You are looking at the short-time Fourier spectrogram of a bearing's acceleration signal. Determine the bearing's health state. Answer with exactly one of: normal, inner_race, outer_race, ball.
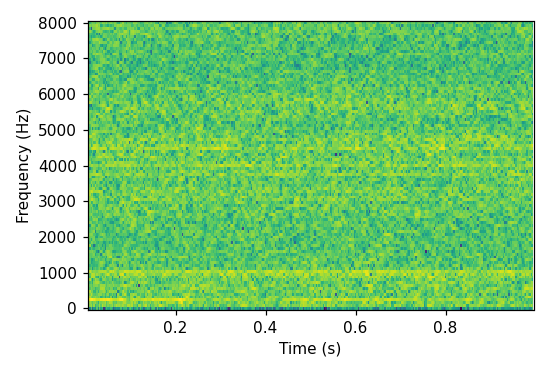
Answer: outer_race